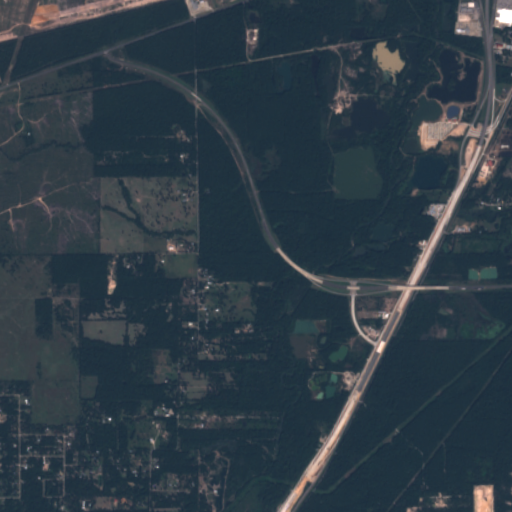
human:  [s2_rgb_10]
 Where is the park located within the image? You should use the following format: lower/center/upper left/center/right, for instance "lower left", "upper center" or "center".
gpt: The park is located in the center of the image.
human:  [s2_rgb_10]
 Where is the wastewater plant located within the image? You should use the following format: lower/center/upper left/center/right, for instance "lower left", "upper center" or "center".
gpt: The wastewater plant is located in the upper right of the image.
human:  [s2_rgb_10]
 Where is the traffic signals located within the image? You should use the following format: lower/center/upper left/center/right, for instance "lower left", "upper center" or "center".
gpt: The traffic signals is located in the upper left of the image.
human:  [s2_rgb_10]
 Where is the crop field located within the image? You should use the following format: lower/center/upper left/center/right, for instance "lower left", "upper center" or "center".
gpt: There is no crop field in the image.